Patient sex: F
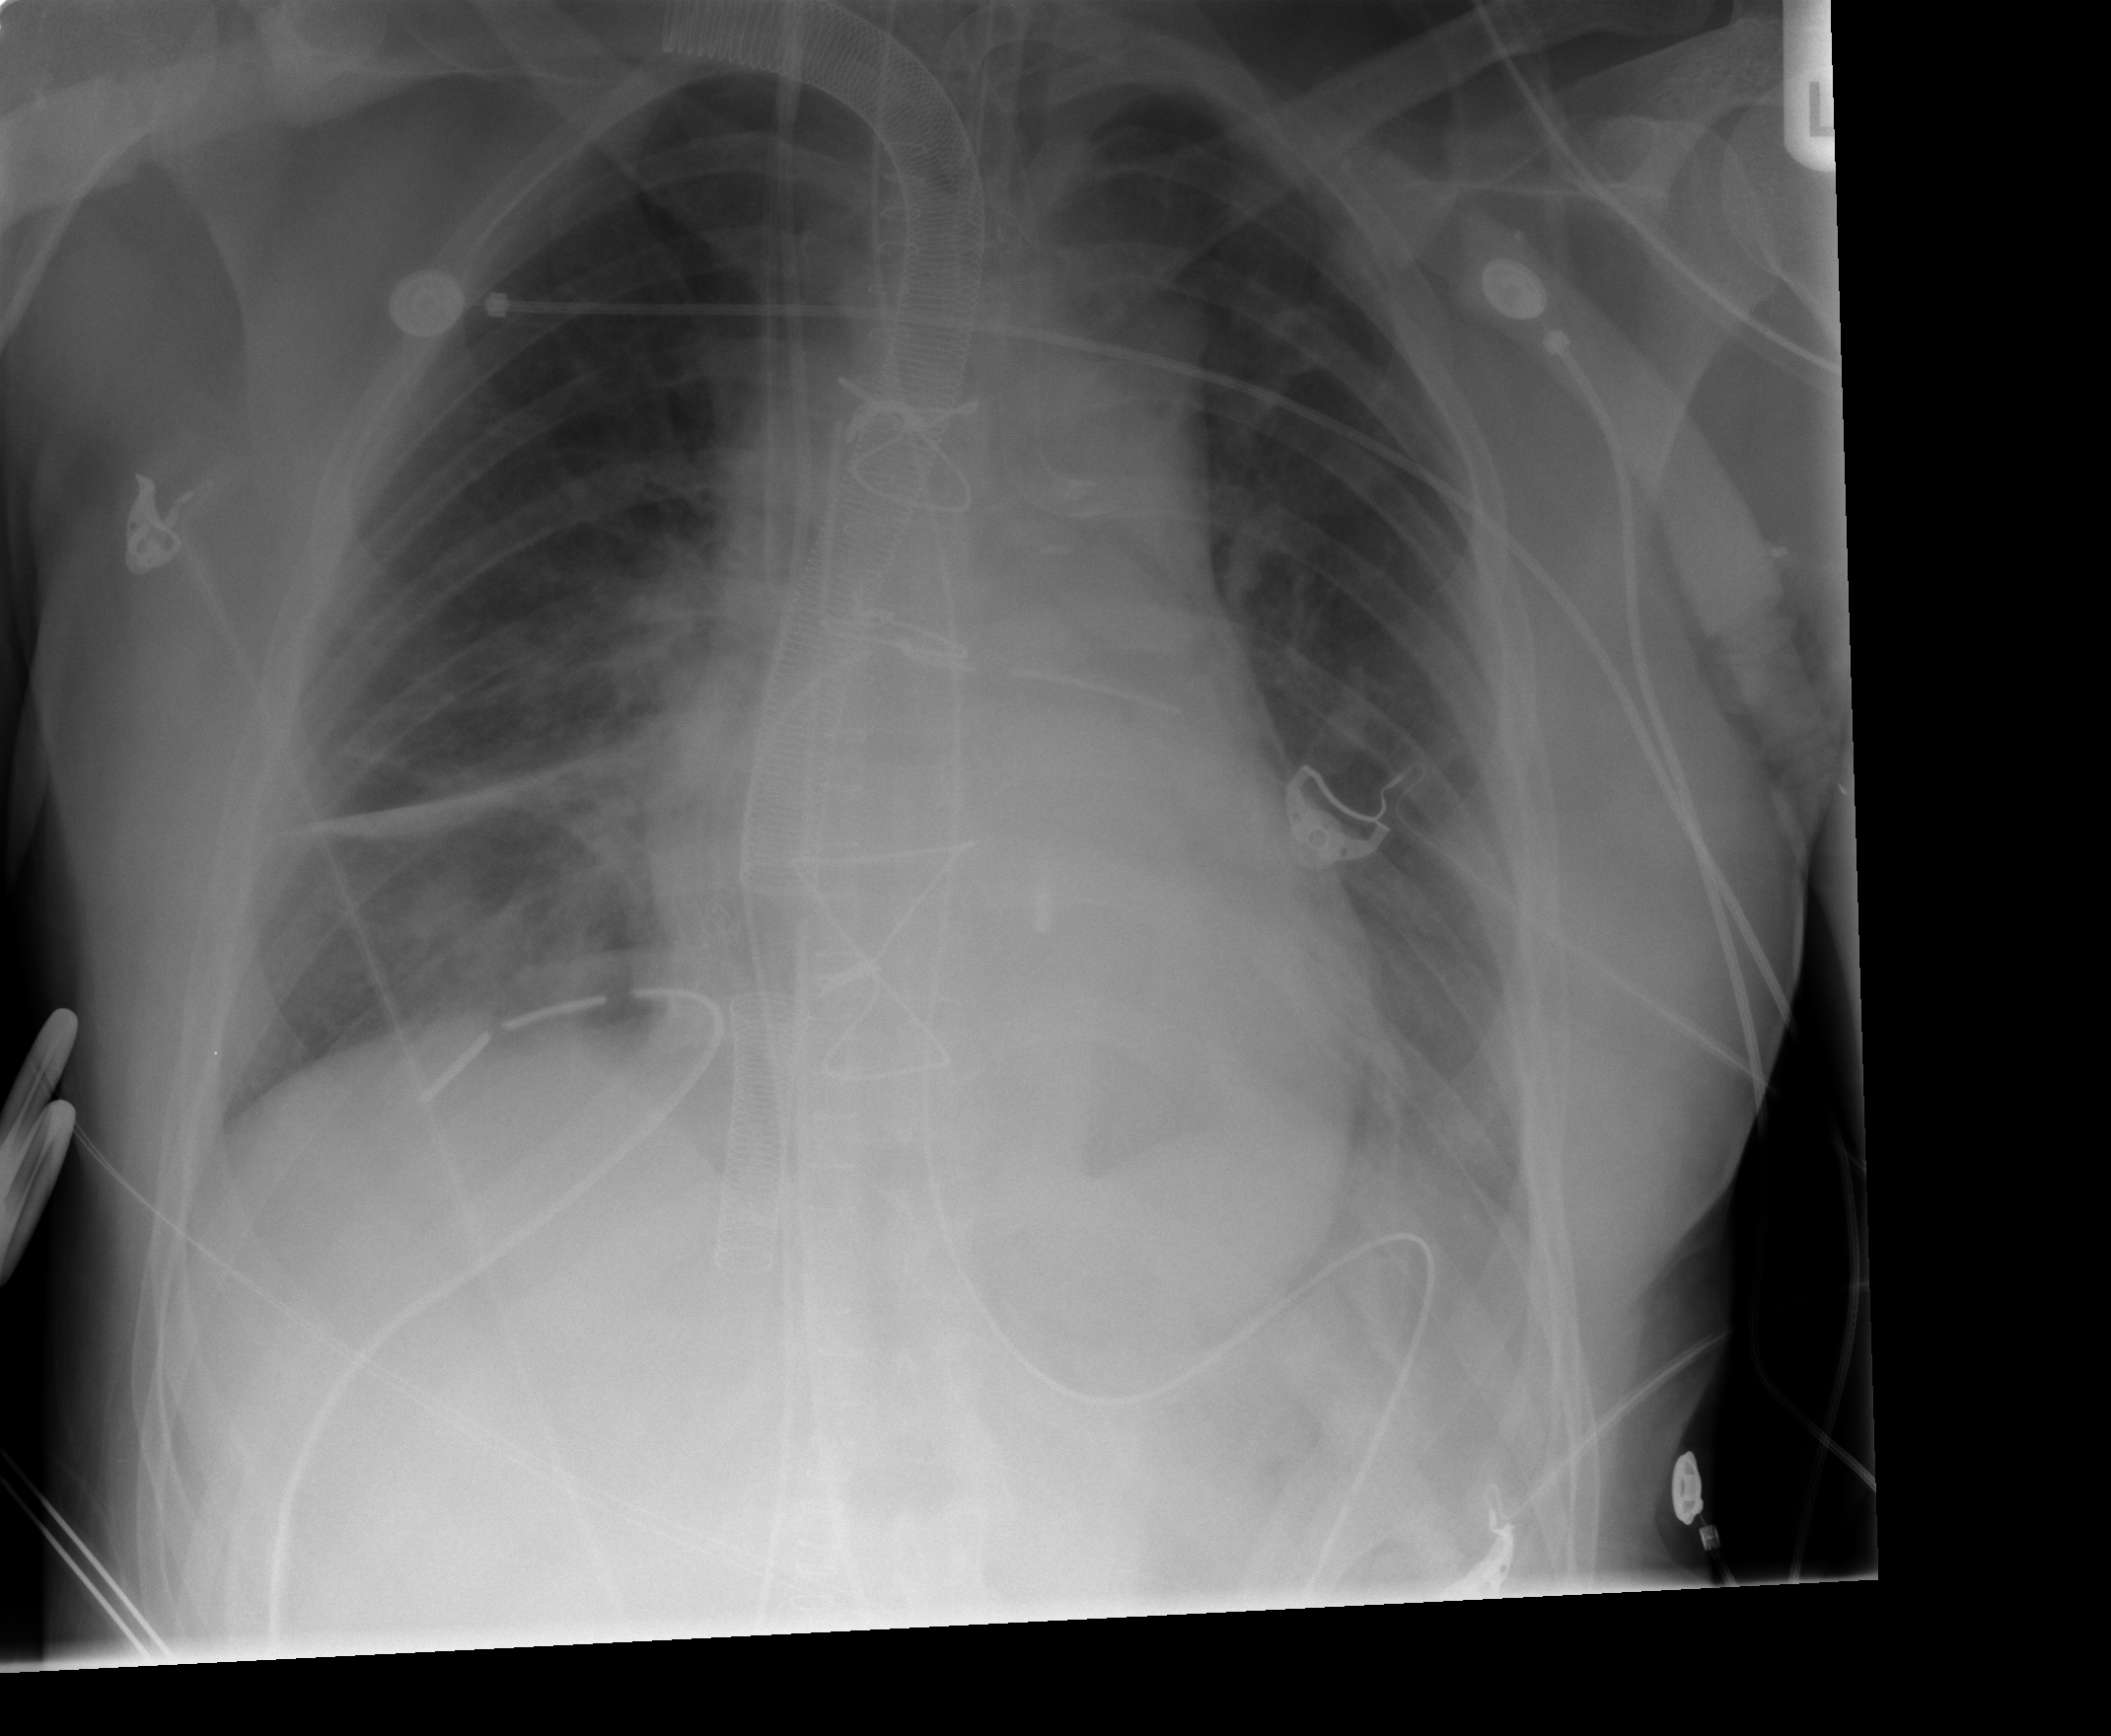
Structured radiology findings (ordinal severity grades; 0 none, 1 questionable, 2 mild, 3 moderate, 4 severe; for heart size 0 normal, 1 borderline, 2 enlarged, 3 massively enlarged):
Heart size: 2
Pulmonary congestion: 1
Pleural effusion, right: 0
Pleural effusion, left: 2
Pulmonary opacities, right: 1
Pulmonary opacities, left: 0
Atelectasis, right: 2
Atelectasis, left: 0